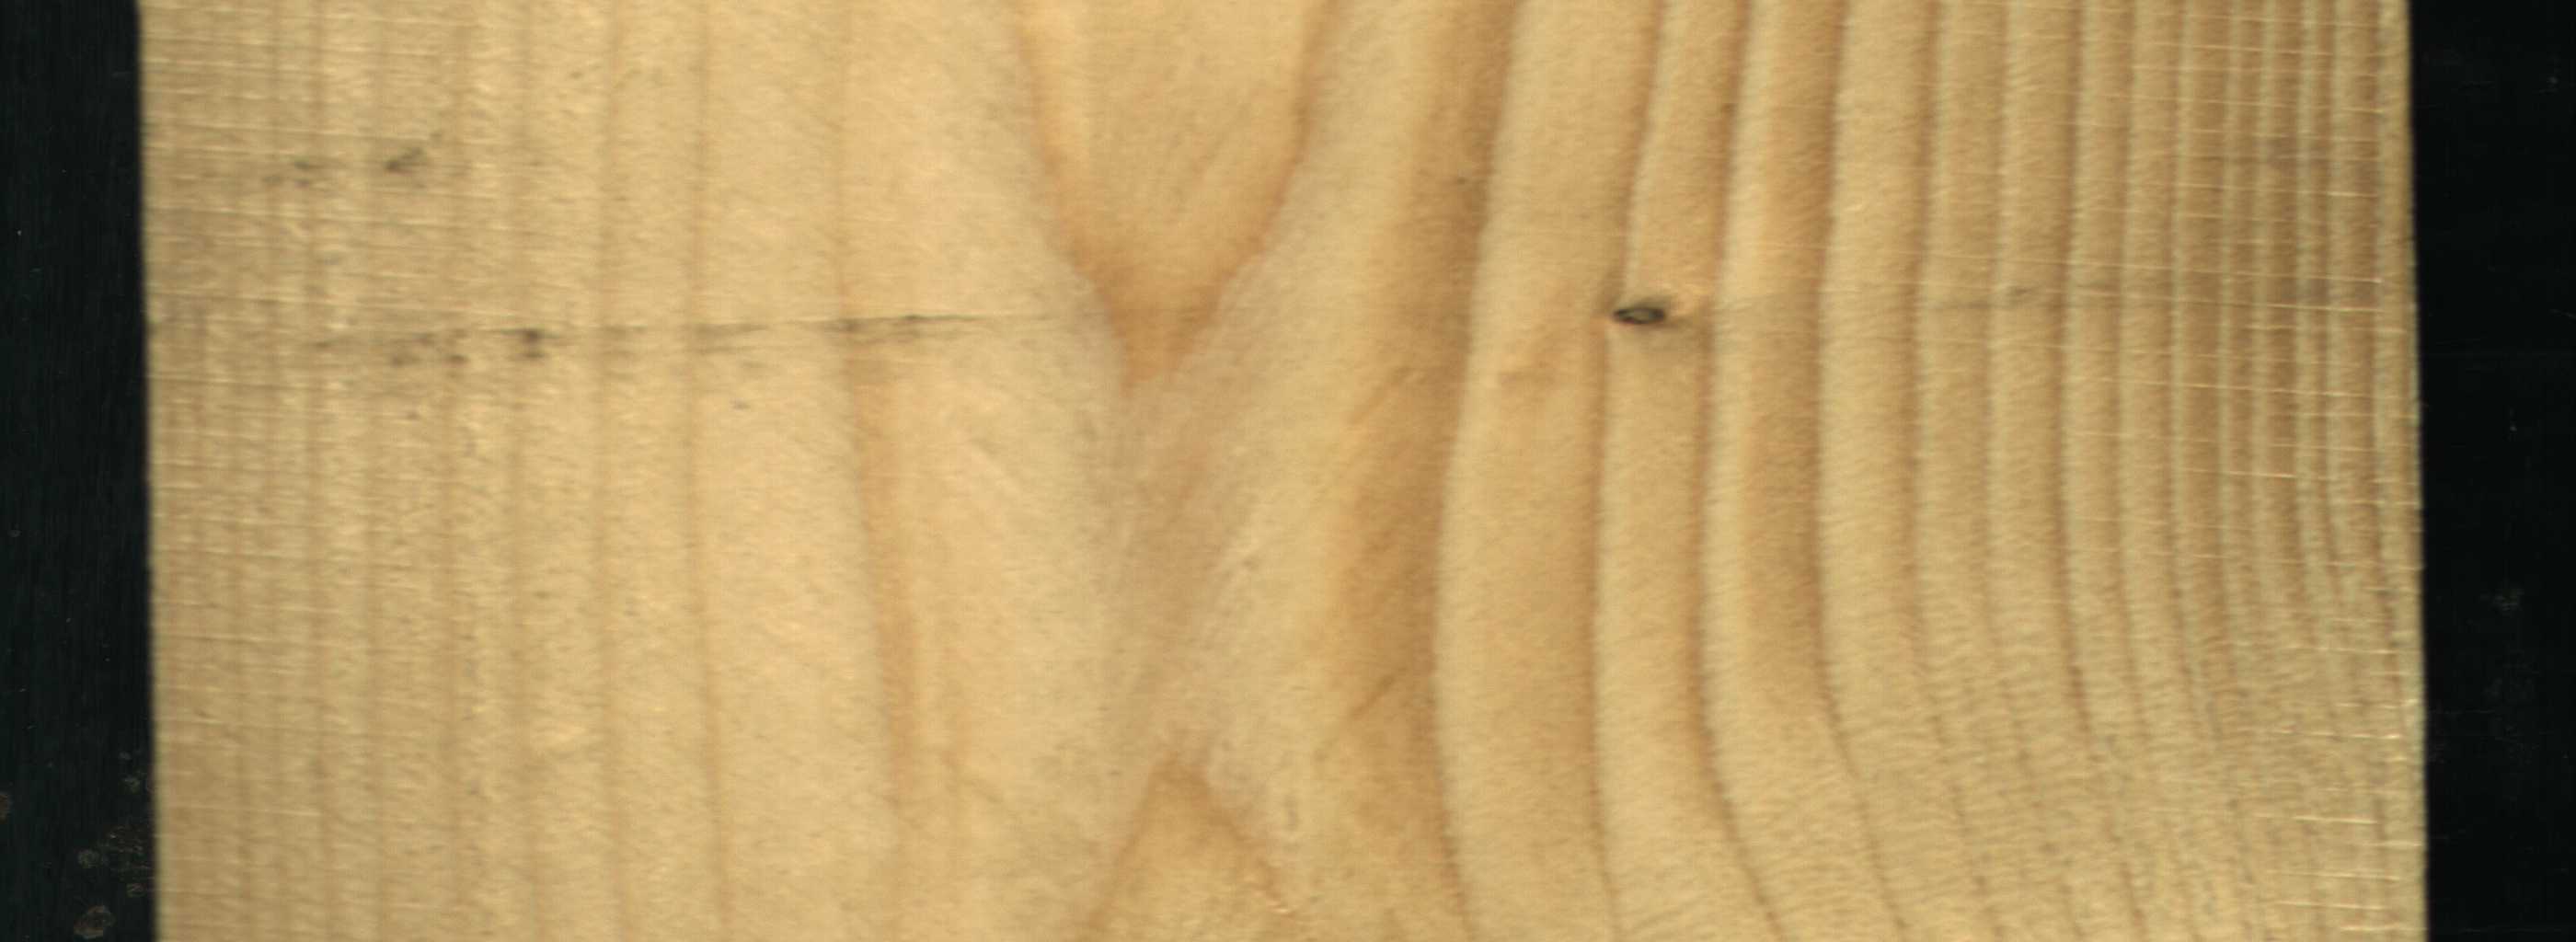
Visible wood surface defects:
Live_Knot